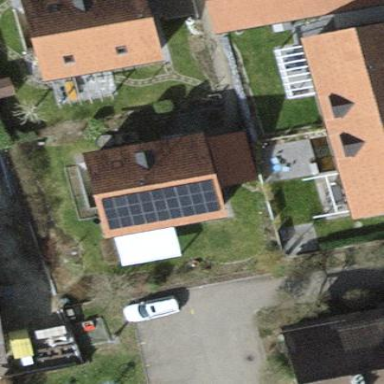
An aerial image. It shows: Detached building with gabled roof.